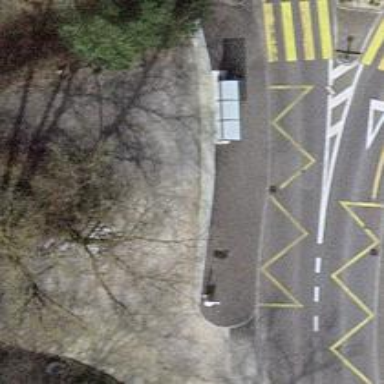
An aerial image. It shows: Bus stop with platform for public transport.